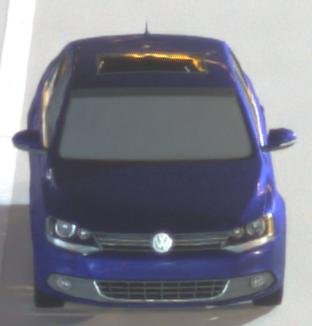
Make: VW
Model: Jetta 1.2 TSI
Detailed model: Jetta (IV)
Model produced from: 2011/01
Model produced until: 2014/08
Doors: 4
Color: blue
Road condition: dry road
Daytime: night
Contrast: high contrast